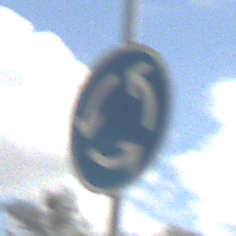
Verkehrszeichen: Kreisverkehr
Umgebung: Outdoor, Nature
Tageszeit: Midday
Wetter: PartlyCloudy
Licht: Natural
Jahreszeit: NotSpecified
Kontrast: HighContrast